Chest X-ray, PA view. Patient: 60 years old, sex M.
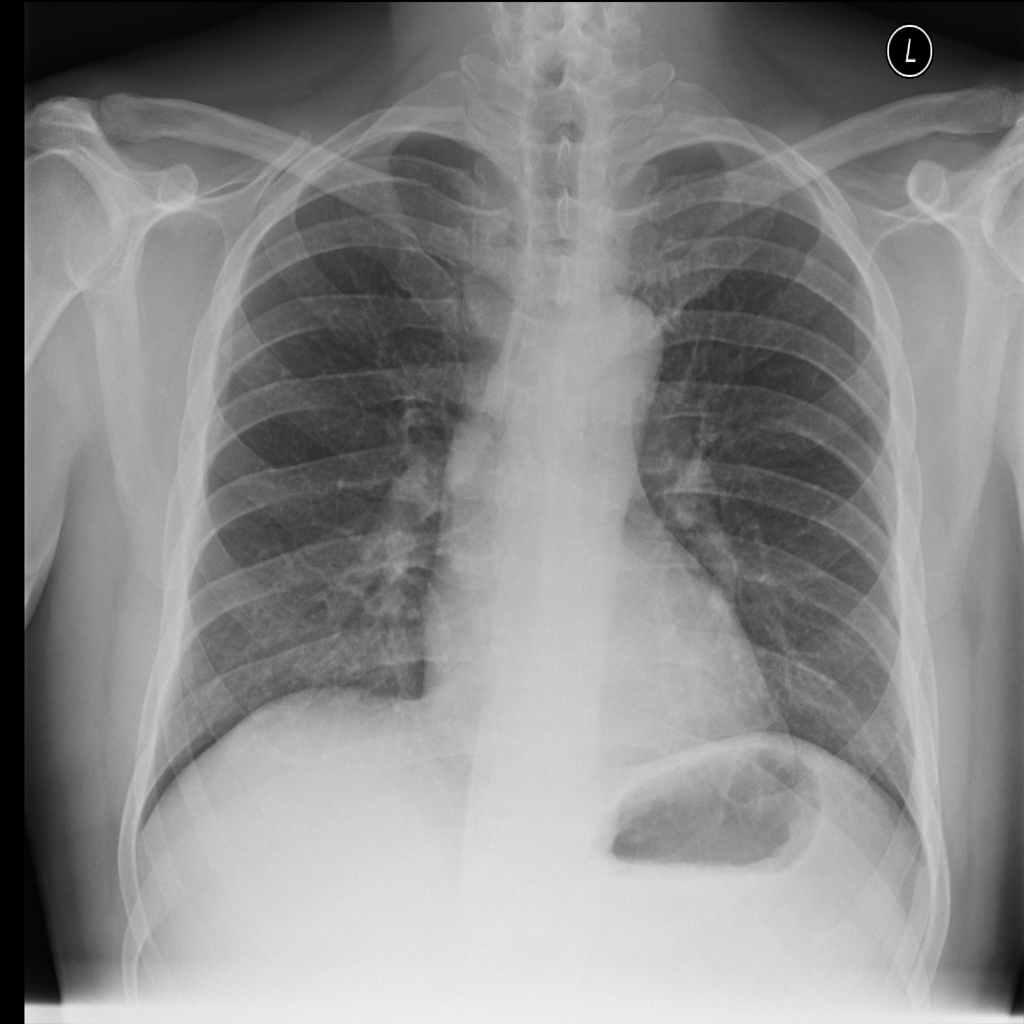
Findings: Infiltration